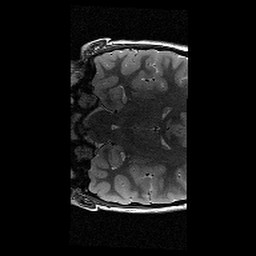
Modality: T2w
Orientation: coronal
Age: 9
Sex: female
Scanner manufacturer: siemens
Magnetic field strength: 3 T
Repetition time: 9.23 s
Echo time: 0.067 s